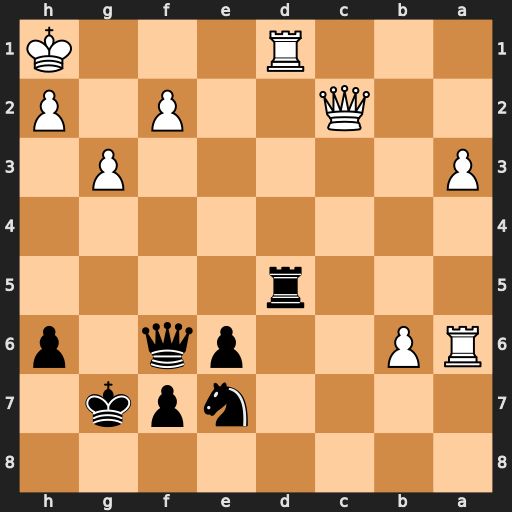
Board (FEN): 8/4npk1/RP2pq1p/3r4/8/P5P1/2Q2P1P/3R3K
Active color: b
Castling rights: -
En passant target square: -
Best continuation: Qf3+ Kg1 Rxd1+ Qxd1 Qxd1+